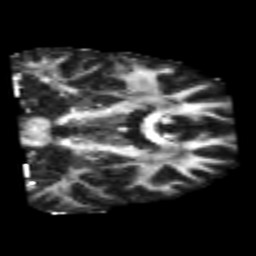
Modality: FA
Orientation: coronal
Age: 27
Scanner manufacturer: philips
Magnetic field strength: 3 T
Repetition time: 8.538 s
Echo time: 0.1273 s